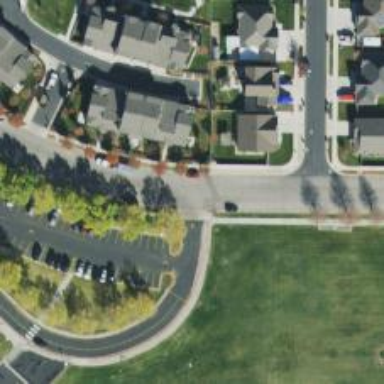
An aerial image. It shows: Residential road with sidewalk on the left side.